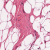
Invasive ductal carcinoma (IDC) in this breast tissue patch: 0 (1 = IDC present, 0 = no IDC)